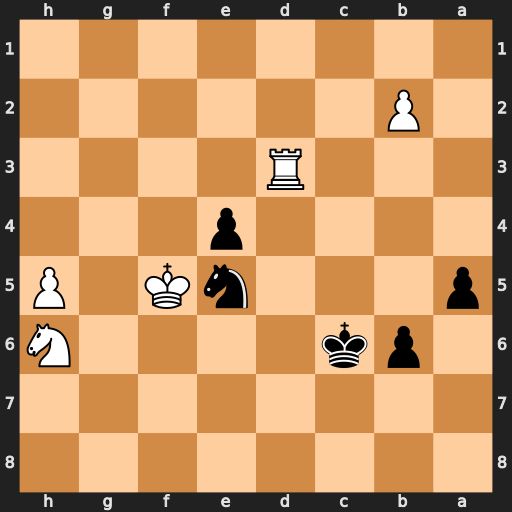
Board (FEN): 8/8/1pk4N/p3nK1P/4p3/3R4/1P6/8
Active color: b
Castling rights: -
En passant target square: -
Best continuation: exd3 Kxe5 d2